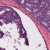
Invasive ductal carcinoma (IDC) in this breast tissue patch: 0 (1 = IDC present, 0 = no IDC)